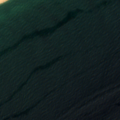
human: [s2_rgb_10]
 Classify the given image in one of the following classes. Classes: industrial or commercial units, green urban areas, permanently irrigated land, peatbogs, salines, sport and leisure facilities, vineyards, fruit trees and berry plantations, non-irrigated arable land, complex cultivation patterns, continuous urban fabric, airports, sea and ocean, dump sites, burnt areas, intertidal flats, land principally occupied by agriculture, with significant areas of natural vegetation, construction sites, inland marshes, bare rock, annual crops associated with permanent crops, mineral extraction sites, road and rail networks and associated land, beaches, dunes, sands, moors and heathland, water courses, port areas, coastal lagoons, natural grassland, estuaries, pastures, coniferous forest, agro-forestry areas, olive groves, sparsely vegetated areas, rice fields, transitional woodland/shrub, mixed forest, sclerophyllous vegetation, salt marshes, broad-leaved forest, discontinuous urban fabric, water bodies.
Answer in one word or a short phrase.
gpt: beaches, dunes, sands, sea and ocean